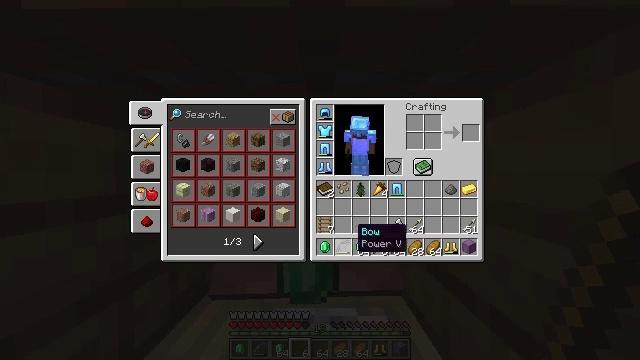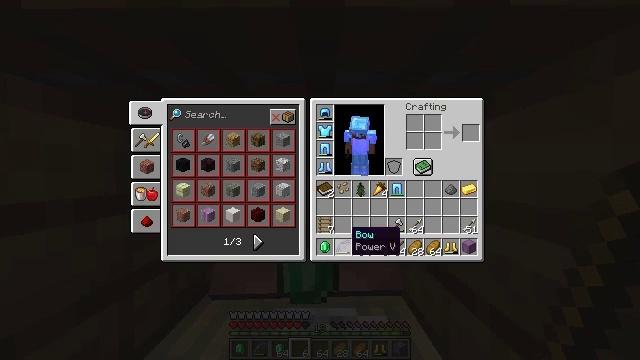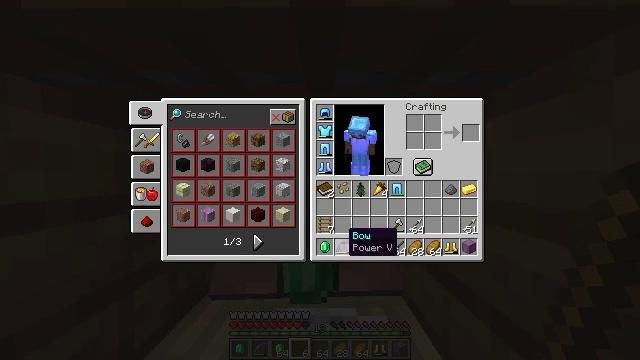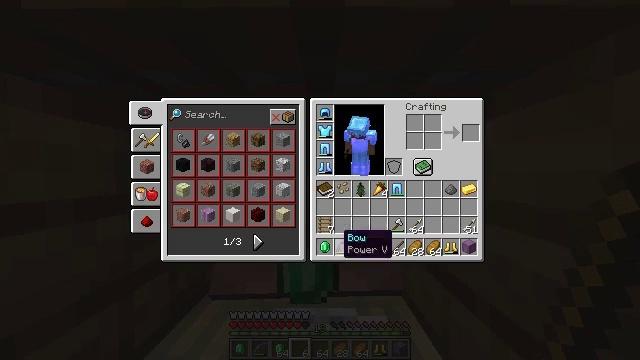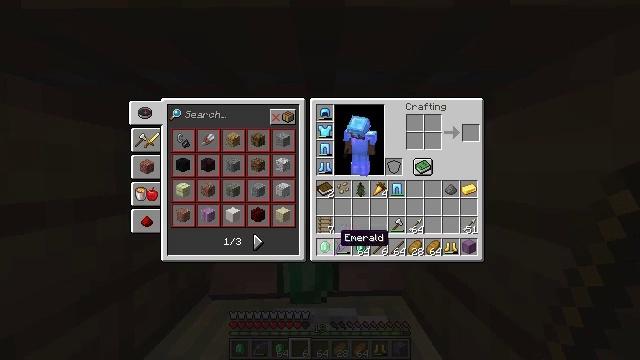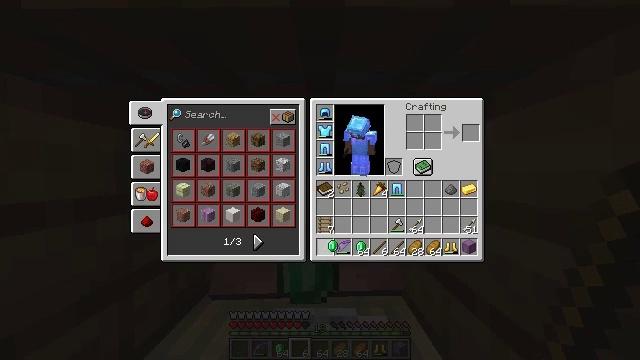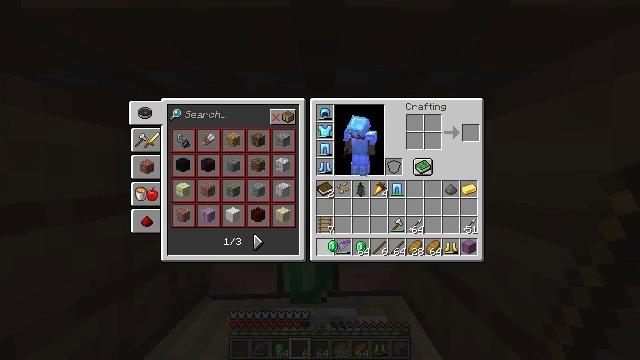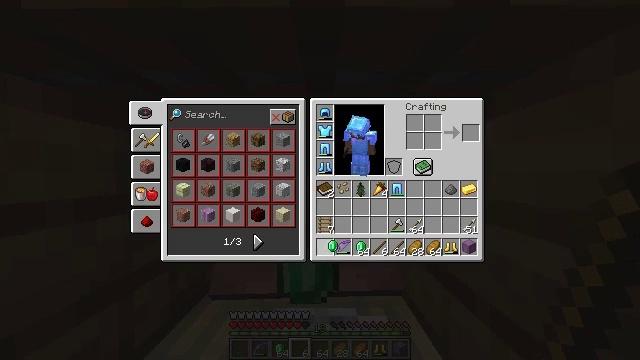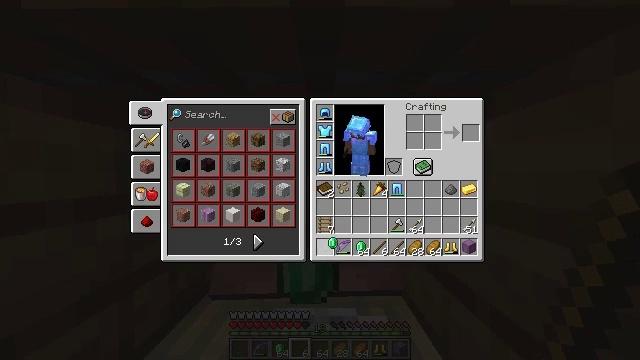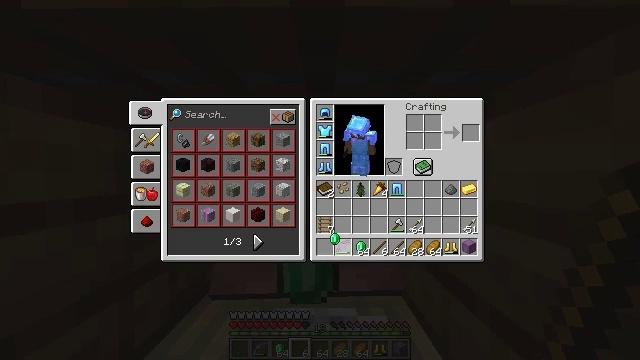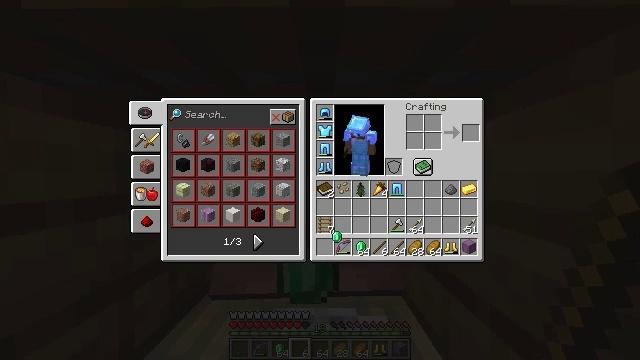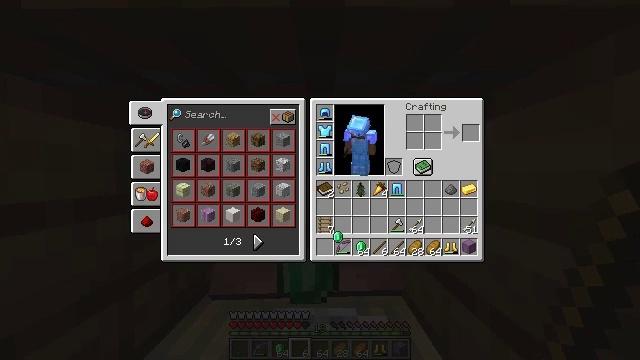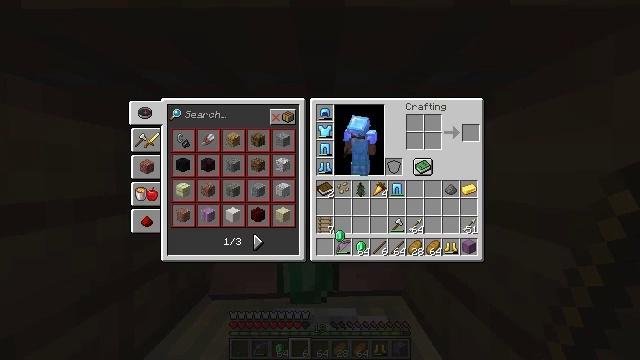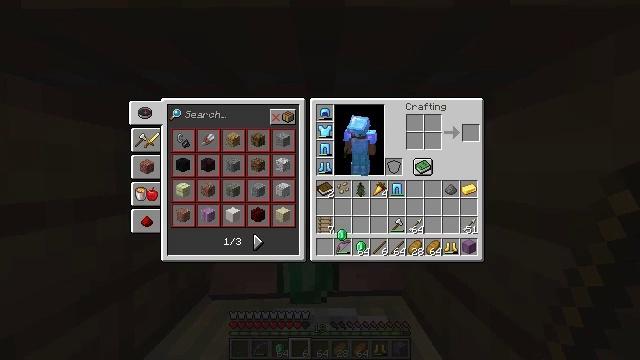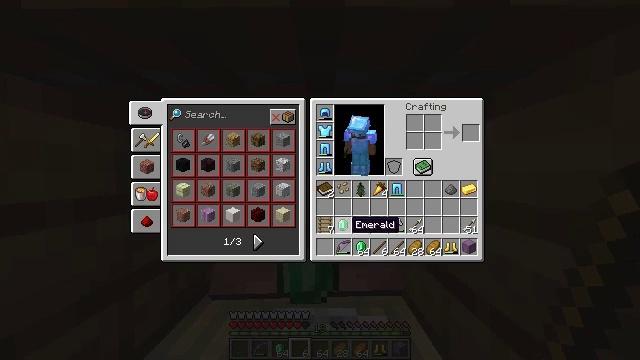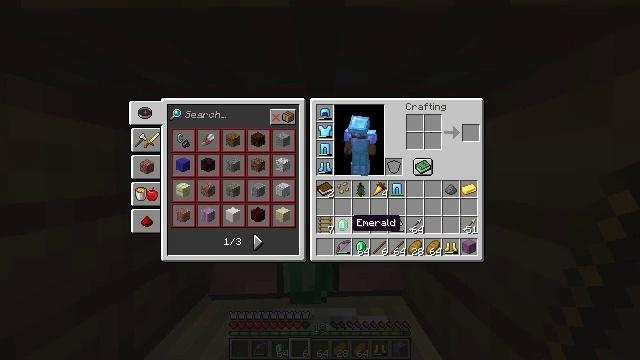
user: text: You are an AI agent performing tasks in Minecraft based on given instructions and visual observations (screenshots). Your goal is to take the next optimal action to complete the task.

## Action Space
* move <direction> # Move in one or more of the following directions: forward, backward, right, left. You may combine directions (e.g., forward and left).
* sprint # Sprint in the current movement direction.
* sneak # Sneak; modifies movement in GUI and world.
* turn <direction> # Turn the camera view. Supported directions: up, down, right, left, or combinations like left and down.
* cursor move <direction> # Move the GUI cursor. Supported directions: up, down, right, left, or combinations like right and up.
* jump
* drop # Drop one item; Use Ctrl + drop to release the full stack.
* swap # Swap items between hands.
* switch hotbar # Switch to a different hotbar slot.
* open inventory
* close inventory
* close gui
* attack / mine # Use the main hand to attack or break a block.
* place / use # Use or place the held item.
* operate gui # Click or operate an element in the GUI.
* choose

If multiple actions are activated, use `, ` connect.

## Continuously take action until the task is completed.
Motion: motion action
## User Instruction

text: Get the fletching table back into the inventory.
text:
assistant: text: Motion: no_op
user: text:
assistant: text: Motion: no_op
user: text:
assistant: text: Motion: no_op
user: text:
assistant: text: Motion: no_op
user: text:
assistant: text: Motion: operate gui
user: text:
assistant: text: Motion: operate gui
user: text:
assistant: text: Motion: operate gui
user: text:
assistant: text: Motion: operate gui
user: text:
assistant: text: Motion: no_op
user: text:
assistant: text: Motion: no_op
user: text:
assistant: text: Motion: operate gui
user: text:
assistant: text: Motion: operate gui
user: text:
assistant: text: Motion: operate gui
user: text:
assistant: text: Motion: no_op
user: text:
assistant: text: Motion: no_op
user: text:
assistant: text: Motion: no_op
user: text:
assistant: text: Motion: no_op
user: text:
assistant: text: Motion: no_op
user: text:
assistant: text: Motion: no_op
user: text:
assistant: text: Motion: no_op
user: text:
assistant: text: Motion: no_op
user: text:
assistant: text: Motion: cursor move right
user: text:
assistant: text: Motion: no_op
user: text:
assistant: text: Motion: close gui
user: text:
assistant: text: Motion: open inventory
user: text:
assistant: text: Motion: no_op
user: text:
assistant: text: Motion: no_op
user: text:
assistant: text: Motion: no_op
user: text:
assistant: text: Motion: no_op
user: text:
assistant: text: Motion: no_op